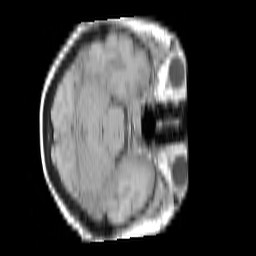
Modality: T1w
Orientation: axial
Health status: ill
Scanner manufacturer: siemens
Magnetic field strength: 3 T
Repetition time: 0.4 s
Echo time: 0.00266 s